Question: I have done some work in Python, but I'm new to 'scipy'. I'm trying to use the methods from the 'interpolate' library to come up with a function that will approximate a set of data.
I've looked up some examples to get started, and could get the sample code below working in <URL>:
'''
import numpy as np
from scipy.interpolate import interp1d, Rbf
import pylab as P
# show the plot (empty for now)
P.clf()
P.show()
# generate random input data
original_data = np.linspace(0, 1, 10)
# random noise to be added to the data
noise = (np.random.random(10)*2 - 1) * 1e-1
# calculate f(x)=sin(2*PI*x)+noise
f_original_data = np.sin(2 * np.pi * original_data) + noise
# create interpolator
rbf_interp = Rbf(original_data, f_original_data, function='gaussian')
# Create new sample data (for input), calculate f(x)
#using different interpolation methods
new_sample_data = np.linspace(0, 1, 50)
rbf_new_sample_data = rbf_interp(new_sample_data)
# draw all results to compare
P.plot(original_data, f_original_data, 'o', ms=6, label='f_original_data')
P.plot(new_sample_data, rbf_new_sample_data, label='Rbf interp')
P.legend()
'''
The plot is displayed as follows:

Now, is there any way to get a polynomial expression representing the interpolated function created by 'Rbf' (i.e. the method created as 'rbf_interp')?
Or, if this is not possible with 'Rbf', any suggestions using a different interpolation method, another library, or even a different tool are also welcome.
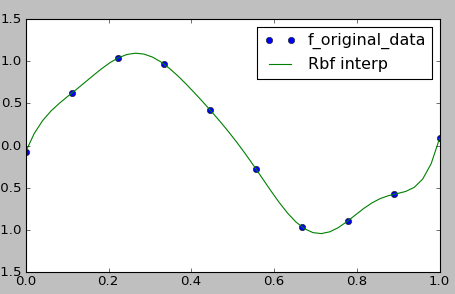
Answer: The RBF uses whatever functions you ask, it is of course a global model, so yes there is a function result, but of course its true that you will probably not like it since it is a sum over many gaussians. You got:
'''
rbf.nodes # the factors for each of the RBF (probably gaussians)
rbf.xi # the centers.
rbf.epsilon # the width of the gaussian, but remember that the Norm plays a role too
'''
So with these things you can calculate the distances (with 'rbf.xi' then pluggin the distances with the factors in 'rbf.nodes' and 'rbf.epsilon' into the gaussian (or whatever function you asked it to use). (You can check the python code of '__call__' and '_call_norm')
So you get something like 'sum(rbf.nodes[i] * gaussian(rbf.epsilon, sqrt((rbf.xi - center)**2)) for i, center in enumerate(rbf.nodes))' to give some funny half code/formula, the RBFs function is written in the documentation, but you can also check the python code.